Question: I am facing a difficult-to-reproduce problem that I think is related to the use of 'CancellationToken'. I have three async apps (each on a different server) that communicate through ASP.NET Web API as shown in the diagram below
'''
A ---> B ---> C
'''
App 'A' runs a routine from time to time that fires a lot of concurrent requests to app 'B', which in turn fires another lot of concurrent requests to app 'C'. All these calls are done using 'HttpClient.SendAsync', and are constrained to a 10 seconds timeout, using a 'CancellationToken' as such:
'''
var cancellationTokenSource = new CancellationTokenSource();
cancellationTokenSource.CancelAfter(TimeSpan.FromSeconds(10));
var token = cancellationTokenSource.Token;
'''
When server 'C' is under heavy load, it starts taking more time to respond, which causes server 'B' to start cancelling requests -- because of the configured Timeout. When this happens, sometimes a request gets "stuck" (see image below).

I am familiarized with C# async best practices, and I am not doing '.Result' or '.Wait()' or the like. I am aware that these can cause hangs.
If I pass 'CancellationToken.None' instead, the problem goes away, so my hint is that it has to do with canceling under high concurrency scenario.
When time passes, more and more requests start hanging, and eventually I have no choice but to do an IIS reset to make them go away.
Any clues of what can be going on?
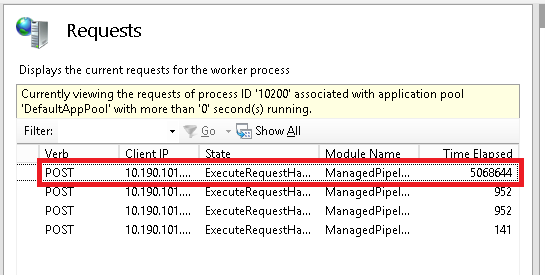
Answer: cancellationtoken doesnt dictates cancelation, implementer may inspect it after very long interval, or ignore it completely. the correct way implementing timeout is:
'''
if(yourTask == Task.WhenAny(yourTask, Task.Delay(3000)))
{
//task completed
}
else
{
//timeout occured
}
'''